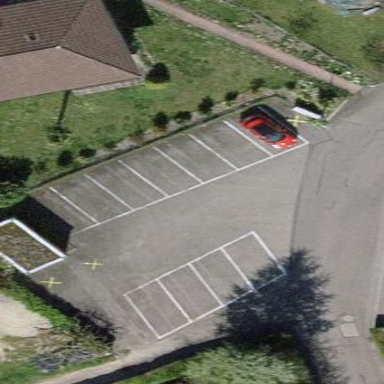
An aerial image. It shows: Parking area with surface.